Question: I would like to use a batch file to stop Windows Disk Defragmenter from running on a schedule. By default it is enabled and I would like to disable it on Windows 7

Right now it is turned off but you get the idea.
Does anyone know how to do this?
I have look at the command line tools for defrag.
<URL>
But there doesn't seem to be a option to turn it off.
Why I'm asking is because I have a large number of computer that are running ssd's. Do to there locations it would take quite a while to walk to every computer and check to make sure defrag is disabled. I can push a batch file to run on these computers easily so I am trying to find a way to disable the scheduler using the command line.
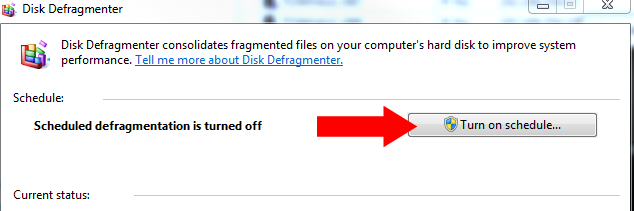
Answer: I found out that it is impossible to disable the defrag schedule using the command line for defrag.exe but you can just disable it using task scheduler. (Thanks Stephan)
'''
schtasks /Change /TN \Microsoft\Windows\Defrag\ScheduledDefrag /DISABLE
'''
This does have to run at elevated privileges.